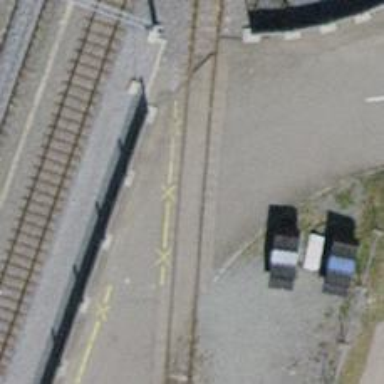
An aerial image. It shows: Level crossing along the railway.